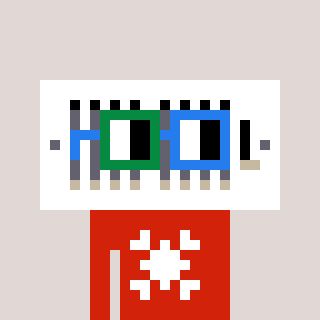
a pixel art character with square green and blue glasses, a vent-shaped head and a red-colored body on a warm background